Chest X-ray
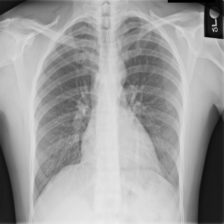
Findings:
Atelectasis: negative
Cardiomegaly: negative
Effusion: negative
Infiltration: negative
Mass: negative
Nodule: negative
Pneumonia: negative
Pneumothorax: negative
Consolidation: negative
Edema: negative
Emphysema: negative
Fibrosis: negative
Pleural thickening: negative
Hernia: negative